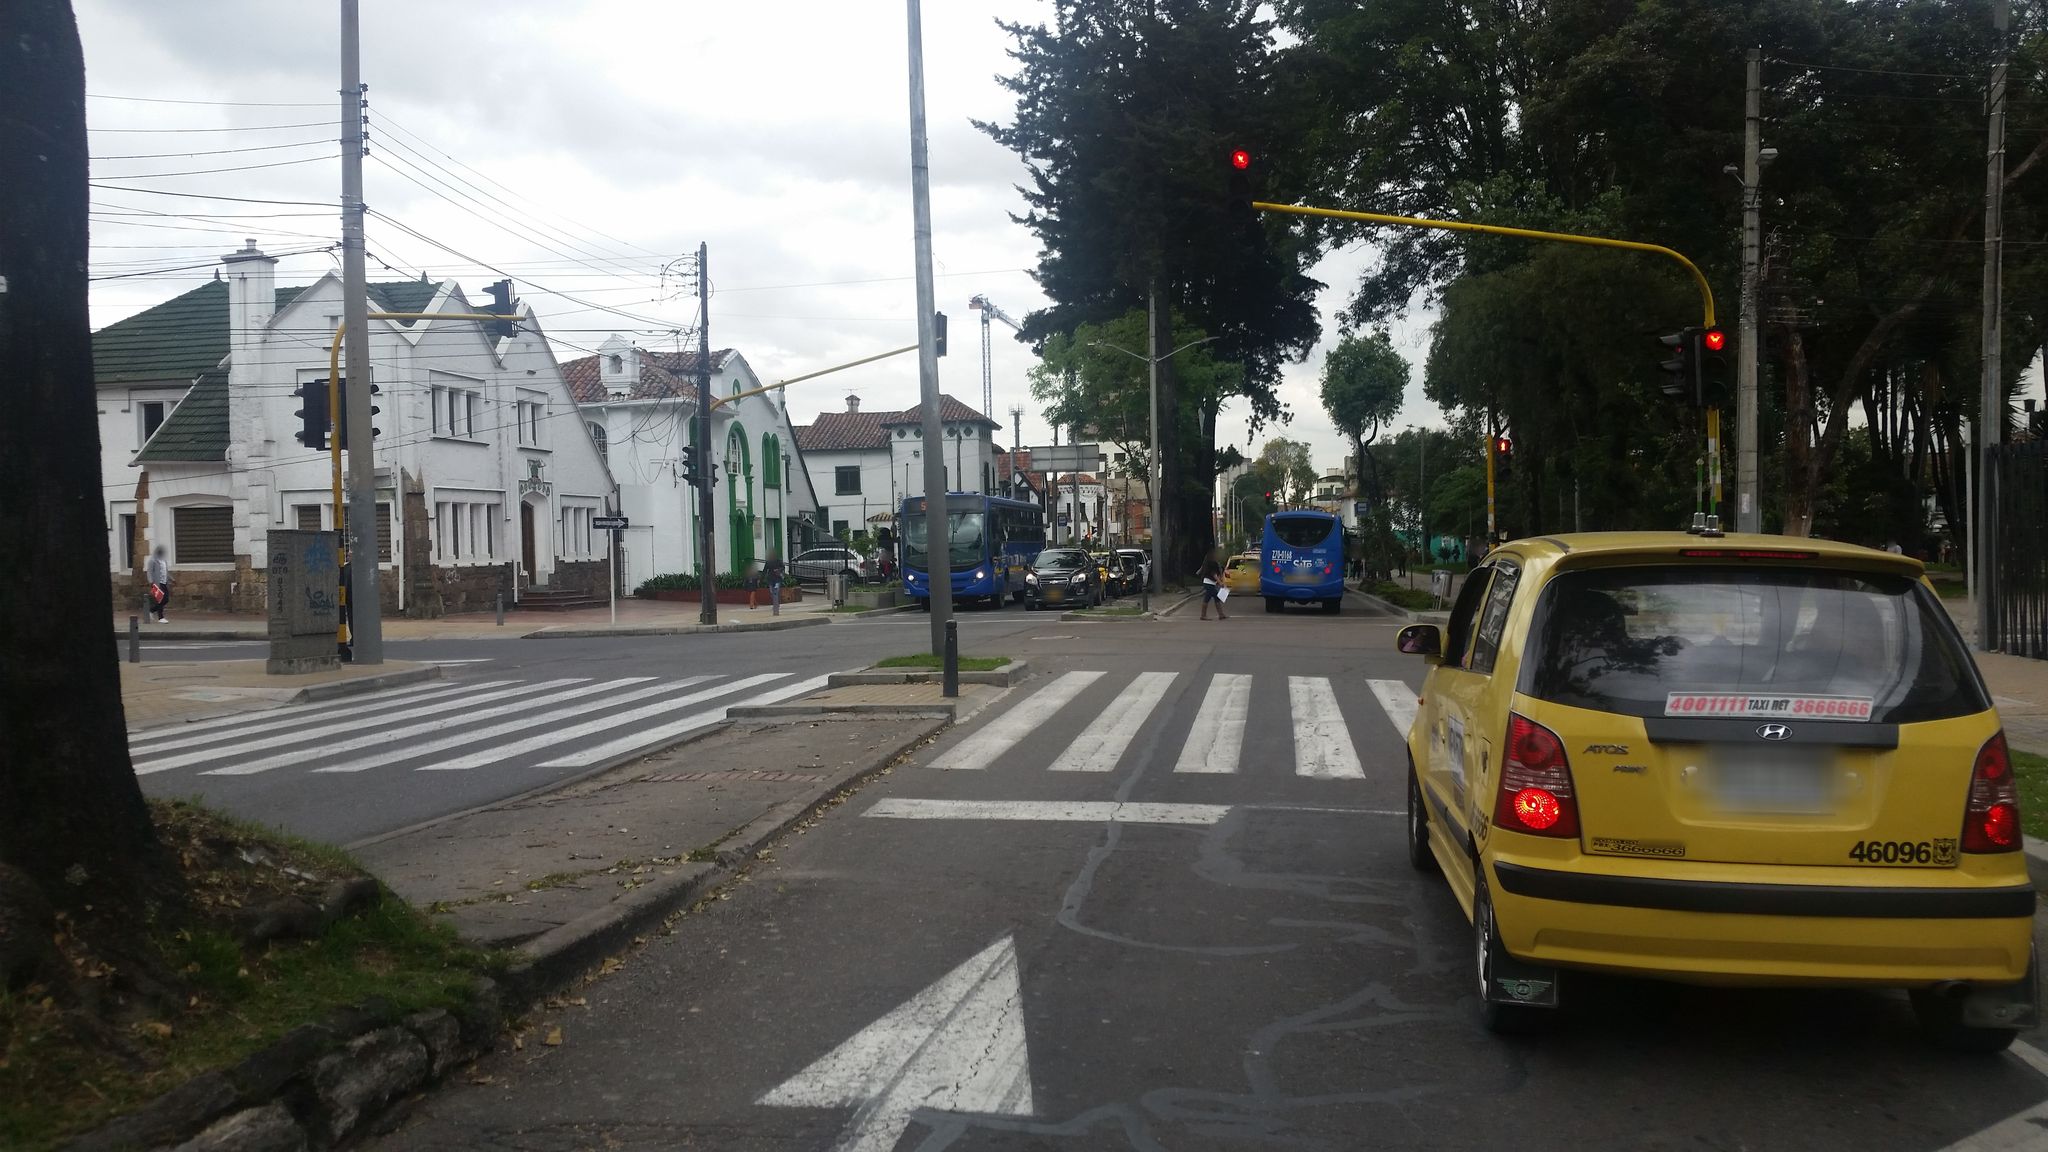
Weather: clear
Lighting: day
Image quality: good
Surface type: walking surface
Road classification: secondary
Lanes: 2
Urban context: urban centre
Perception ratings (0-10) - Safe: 2.11, Lively: 6.99, Beautiful: 6.19, Boring: 1.56, Depressing: 4.04, Wealthy: 1.4